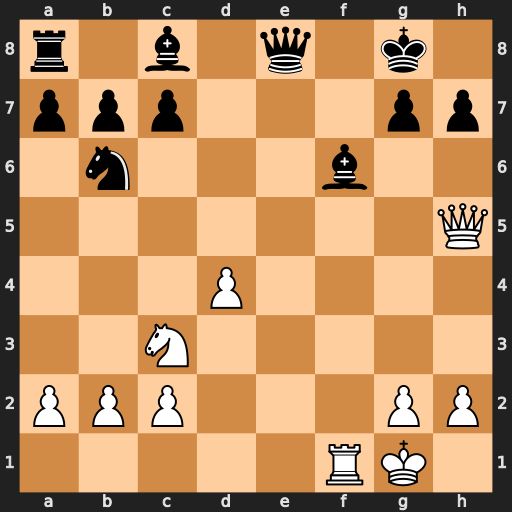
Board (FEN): r1b1q1k1/ppp3pp/1n3b2/7Q/3P4/2N5/PPP3PP/5RK1
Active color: w
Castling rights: -
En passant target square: -
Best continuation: Qxe8#